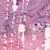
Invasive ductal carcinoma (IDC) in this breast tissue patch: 1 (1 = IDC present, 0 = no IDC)